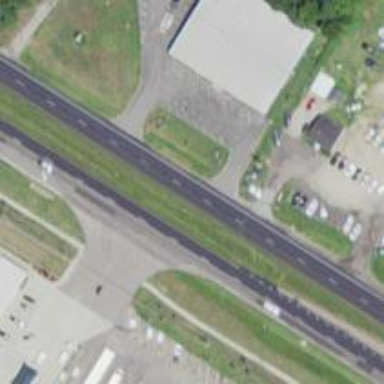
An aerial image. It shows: Asphalt trunk highway.